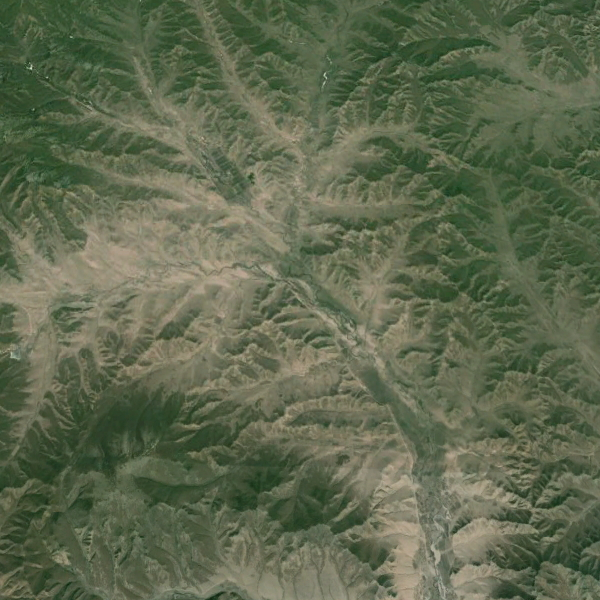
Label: Mountain